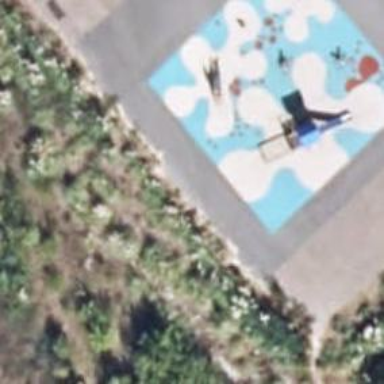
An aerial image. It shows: Playground area for leisure land.